Question: Okay so I'm trying to make a calendar with pure php. I am wanting to add two arrows that allow the user to go forward and back through the months. It also needs to automatically change the year when it gets down to the first month or up to the twelfth month.
I have gotten the following code thinking it would work with get paramaters, but I am starting to think there is a better way without using the '$_GET['']'.
'''
<td class='calendar-day-head'><a href='Menu.php?month=".--$month."&year=2013' class='btn btn-primary'><span class='glyphicon glyphicon-chevron-left'></span></a></td>
<td class='calendar-day-head' colspan='5' style='vertical-align:middle;'>" .$month_full_text. " " .$year. "</td>
<td class='calendar-day-head'><a href='Menu.php?month=".++$month."&year=2013' class='btn btn-primary'><span class='glyphicon glyphicon-chevron-right'></span></a></td></tr>";
'''
Right now I have an if statement so the calendar still loads with no paramaters: (this is in Menu.php)
'''
if (!$_GET['month'] || !$_GET['year']) {
$month = date('m');
$year = date('y');
}
else {
$month = $_GET['month'];
$year = $_GET['year'];
}
echo draw_calendar($month,$year);
'''
My full code for making the calendar and getting the menu items is as follows: (this is in menu-controller.php)
'''
function draw_calendar($month,$year){
require '../system/config/config.php';
/* draw table */
$calendar = '<table class="table table-bordered">';
/* get full month text */
$result = mysqli_query($con,"SELECT * FROM months WHERE month_number=$month");
if (mysqli_num_rows($result) > "0") {
while($row = mysqli_fetch_array($result)) {
extract($row);
$calendar .= "<tr class='calendar-row'>
<td class='calendar-day-head'><a href='Menu.php?month=".--$month."&year=2013' class='btn btn-primary'><span class='glyphicon glyphicon-chevron-left'></span></a></td>
<td class='calendar-day-head' colspan='5' style='vertical-align:middle;'>" .$month_full_text. " " .$year. "</td>
<td class='calendar-day-head'><a href='Menu.php?month=".++$month."&year=2013' class='btn btn-primary'><span class='glyphicon glyphicon-chevron-right'></span></a></td></tr>";
}
}
/* table headings */
$headings = array('Sunday','Monday','Tuesday','Wednesday','Thursday','Friday','Saturday');
$calendar.= '<tr class="calendar-row"><td class="calendar-day-head">'.implode('</td><td class="calendar-day-head">',$headings).'</td></tr>';
/* days and weeks vars now ... */
$running_day = date('w',mktime(0,0,0,$month,1,$year));
$days_in_month = date('t',mktime(0,0,0,$month,1,$year));
$days_in_this_week = 1;
$day_counter = 0;
$dates_array = array();
/* row for week one */
$calendar.= '<tr class="calendar-row">';
/* print "blank" days until the first of the current week */
for($x = 0; $x < $running_day; $x++):
$calendar.= '<td class="calendar-day-np"> </td>';
$days_in_this_week++;
endfor;
/* keep going with days.... */
for($list_day = 1; $list_day <= $days_in_month; $list_day++):
$calendar.= '<td class="calendar-day" height="100">';
/* add in the day number */
$calendar.= '<div class="day-number">'.$list_day.'</div>';
/** Query the database for an entry for this day !! If matches found, print them !! **/
$result = mysqli_query($con,"SELECT * FROM menu_items WHERE month=$month AND year=$year AND day = $list_day");
if (mysqli_num_rows($result) > "0") {
while($row = mysqli_fetch_array($result)) {
extract($row);
$calendar .= "<b>" .$entree. "</b><br/>";
$calendar .= "" .$side_one. "<br/>";
$calendar .= "" .$side_two. "<br/>";
$calendar .= "" .$dessert. "";
}
}
else {
$calendar .= "";
}
$calendar.= '</td>';
if($running_day == 6):
$calendar.= '</tr>';
if(($day_counter+1) != $days_in_month):
$calendar.= '<tr class="calendar-row">';
endif;
$running_day = -1;
$days_in_this_week = 0;
endif;
$days_in_this_week++; $running_day++; $day_counter++;
endfor;
/* finish the rest of the days in the week */
if($days_in_this_week < 8):
for($x = 1; $x <= (8 - $days_in_this_week); $x++):
$calendar.= '<td class="calendar-day-np"> </td>';
endfor;
endif;
/* final row */
$calendar.= '</tr>';
/* end the table */
$calendar.= '</table>';
/* all done, return result */
return $calendar;
}
'''

So my question is, how can I use the script I already have to increase and decrease the month and year dynamically when the user clicks the left and right arrows on the top of the menu? Right now I'm using the '$_GET['']' and it isn't working because of many reasons:
- When the month gets to 1 it can go down to 0 and the year doesn't change. Should go from 1 to 12 for the previous year.- It uses the '$_GET['']' which is vulnerable- The '++$month' decreases the month rather than increases it.
Basically, I want to increase and decrease the months and years when the user clicks the forward and previous buttons without using the URL. Just like you can with google calendar. (and no I can't just use google calendar.)
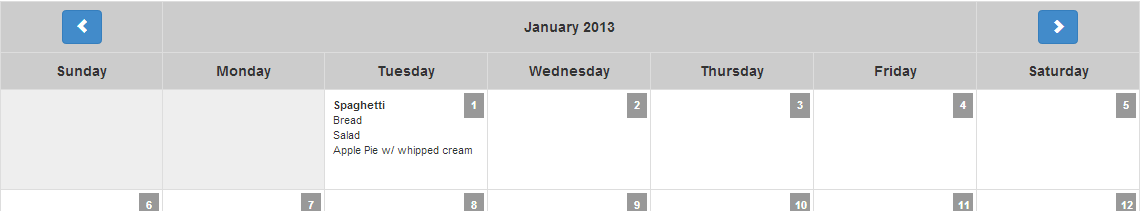
Answer: Google calendar uses AJAX I guess so you don't see the params in your browser URL. Using GET params should be fine in your solution.
'''
//get the 1st of currently opened month
$currentMonth = strtotime($year . '-' . $month . '-01');
//get the 1st of previous and next months
$prevMonth = strtotime('-1 month', $currentMonth);
$nextMonth = strtotime('+1 month', $currentMonth);
//get the url (GET) params for prev and next months
$prevMonthParams = 'year=' . date('Y', $prevMonth) . '&month=' . date('m', $prevMonth);
$nextMonthParams = 'year=' . date('Y', $nextMonth) . '&month=' . date('m', $nextMonth);
//use them in the url you need
'''
I believe this piece of code should help you out.
You should do all the checking of "existing" or "allowed" dates before you open the month as you need. But having the year and month in the URL shouldn't be a problem.
The only "vulnerability" you'll get is that the user might enter the values manually and jump to the month this way instead of clicking the arrows (as long as you make sure the input values are valid as mentioned earlier).